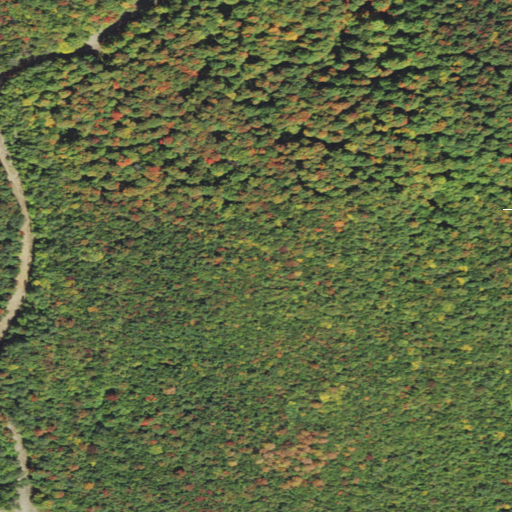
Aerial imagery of mountain in Vermont named Harriman Hill containing deciduous forest and open development